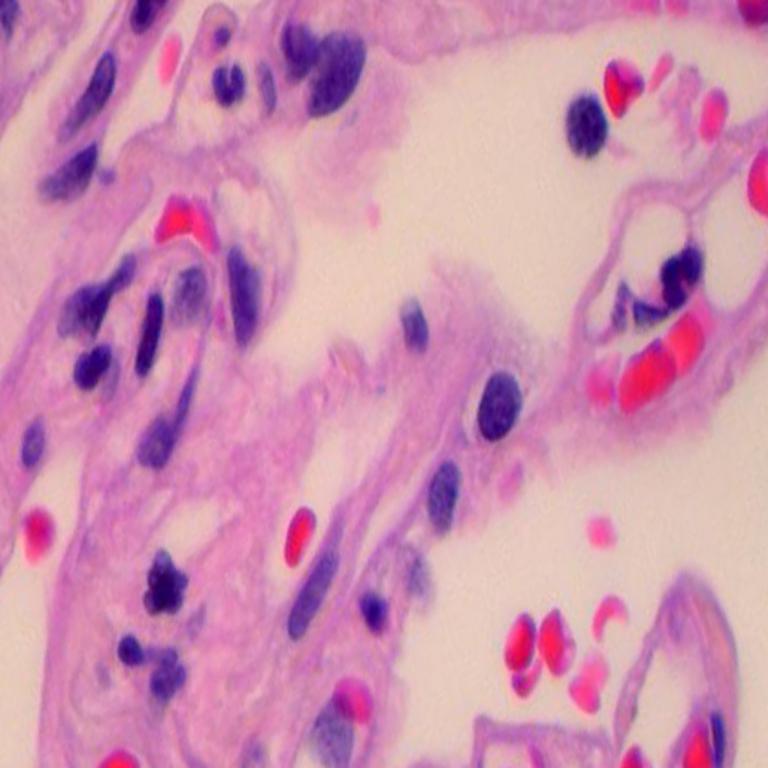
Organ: lung
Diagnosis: benign